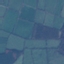
Land use / land cover class: Pasture